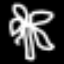
Label: palm tree